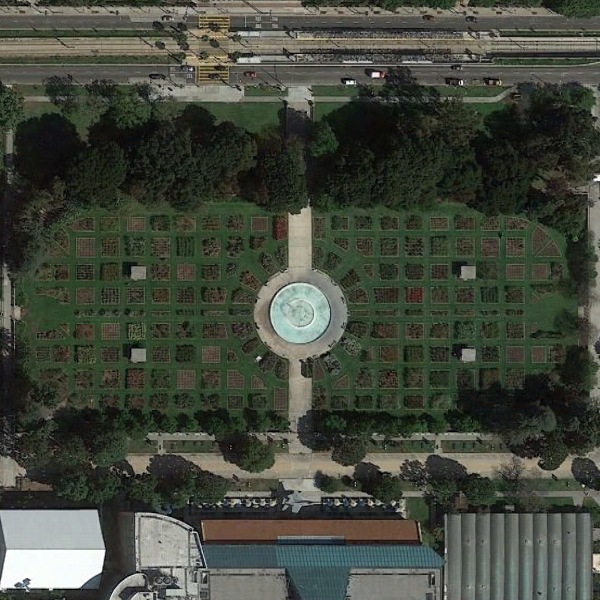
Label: Square